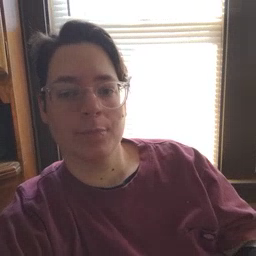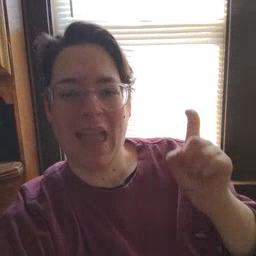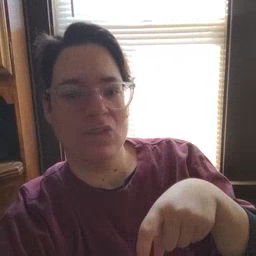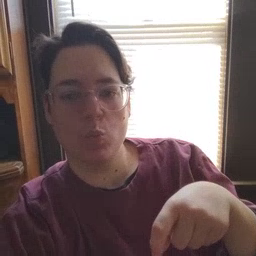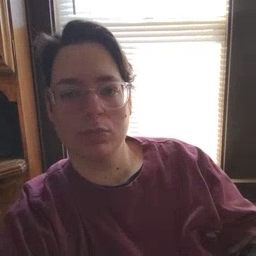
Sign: haveto